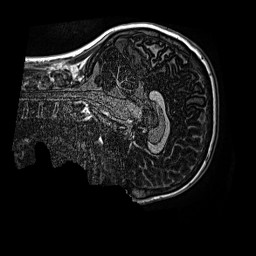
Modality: MP2RAGE
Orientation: sagittal
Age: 12
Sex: male
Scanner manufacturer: siemens
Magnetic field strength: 3 T
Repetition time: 4 s
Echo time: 0.00299 s